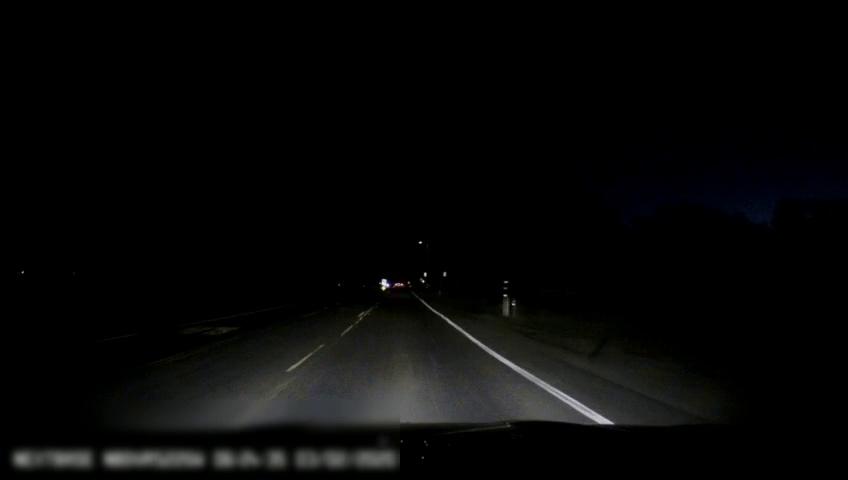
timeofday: Night
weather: Other
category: Drivable Space
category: Lanes | Alternate Lane
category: Lanes | Current Lane
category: Lanes | Current Lane
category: Lanes | Alternate Lane
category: Lanes | Alternate Lane